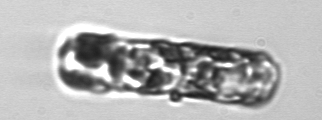
Label: Guinardia_delicatula